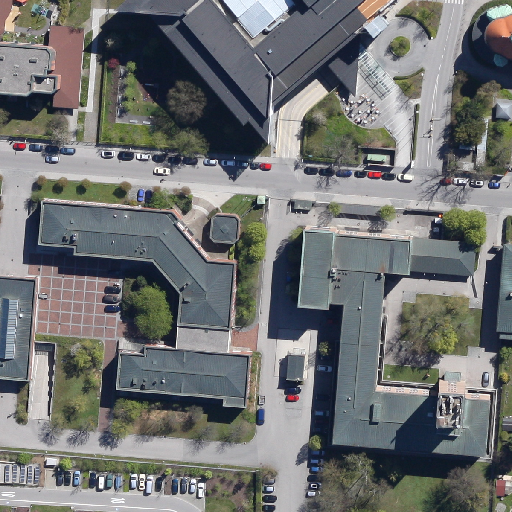
Referring expression: impervious surface